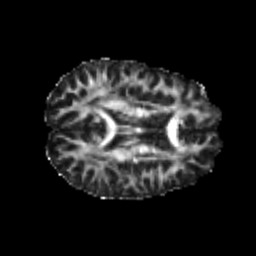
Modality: FA
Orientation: axial
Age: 21
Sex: male
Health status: healthy
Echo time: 0.074 s